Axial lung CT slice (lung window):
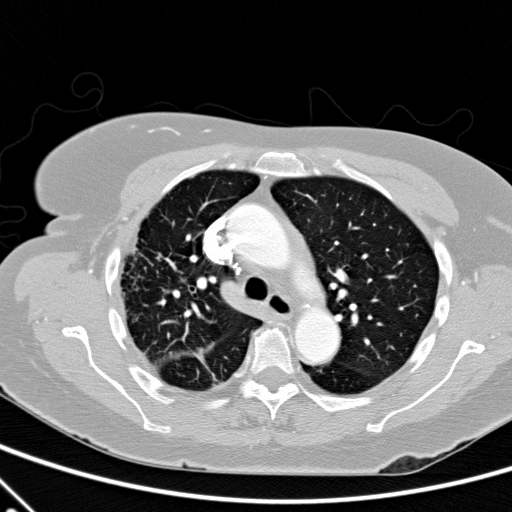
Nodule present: no